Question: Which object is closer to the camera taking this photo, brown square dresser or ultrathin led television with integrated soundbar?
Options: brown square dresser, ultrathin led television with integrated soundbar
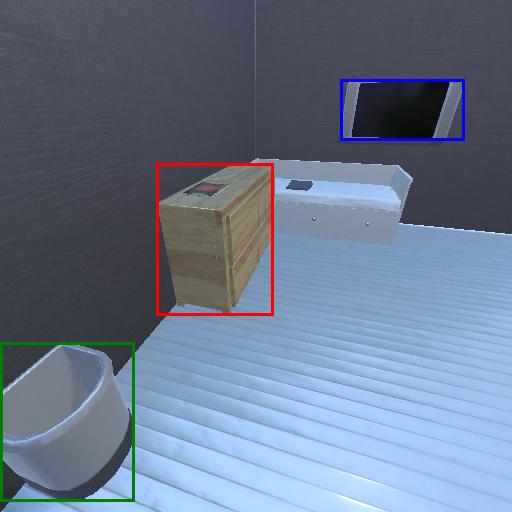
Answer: brown square dresser